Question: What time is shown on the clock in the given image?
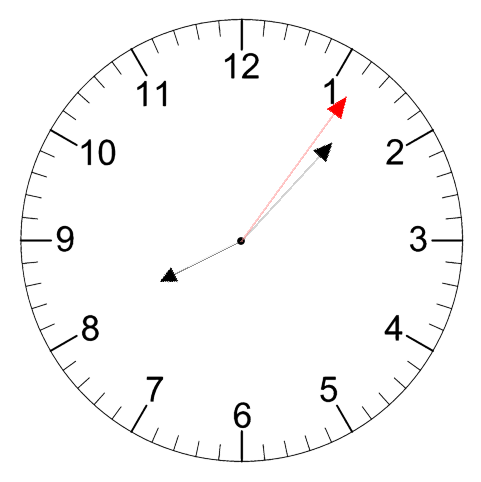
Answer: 08:07:06